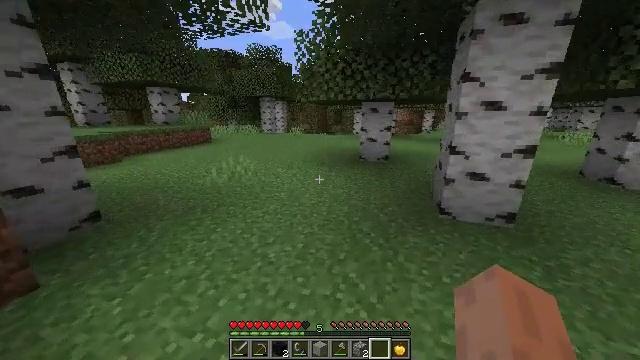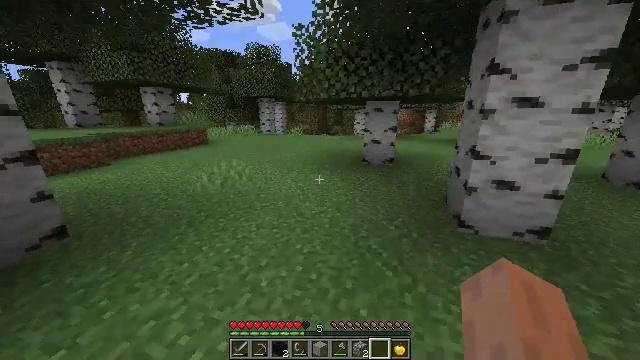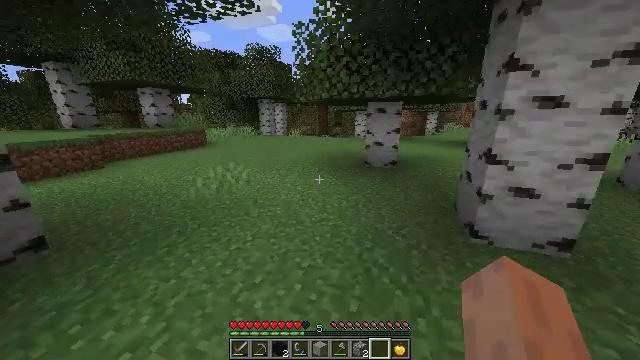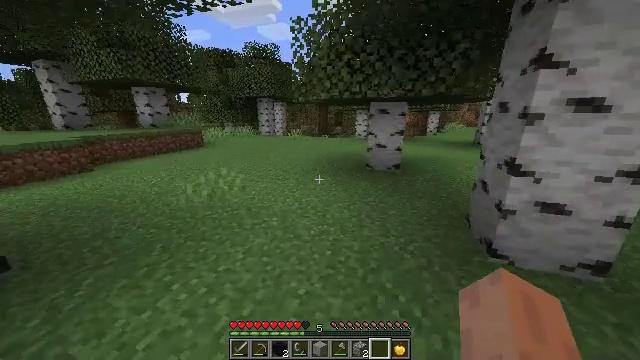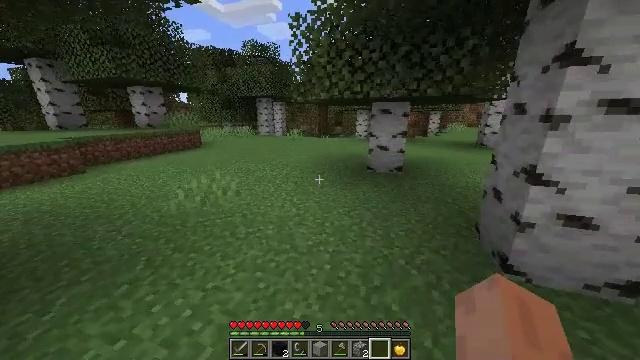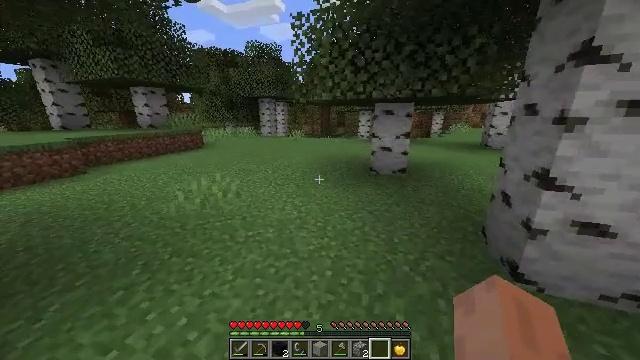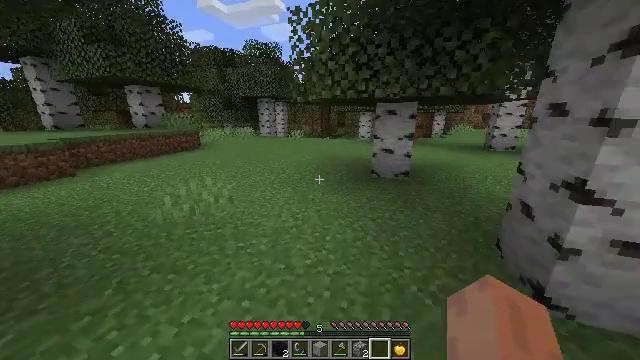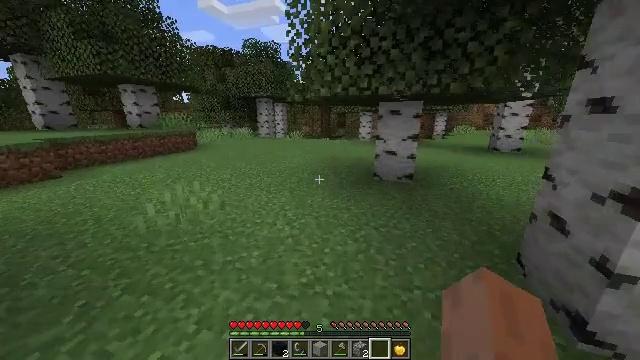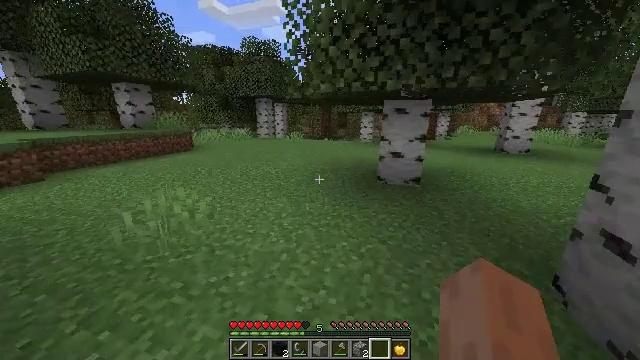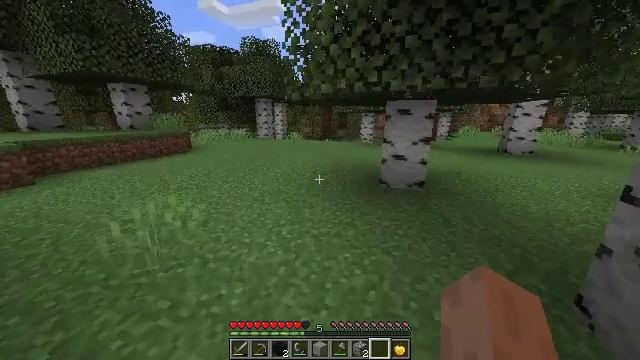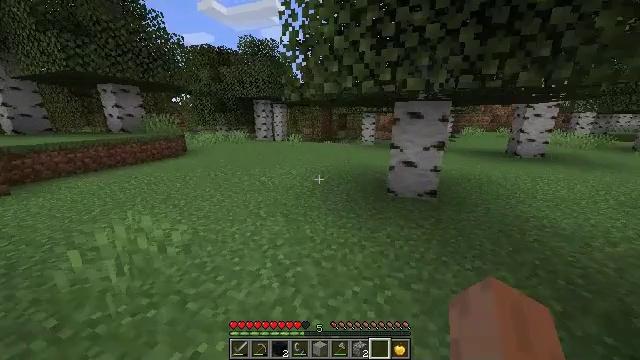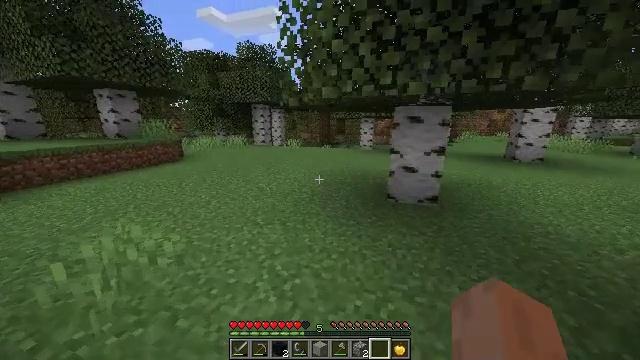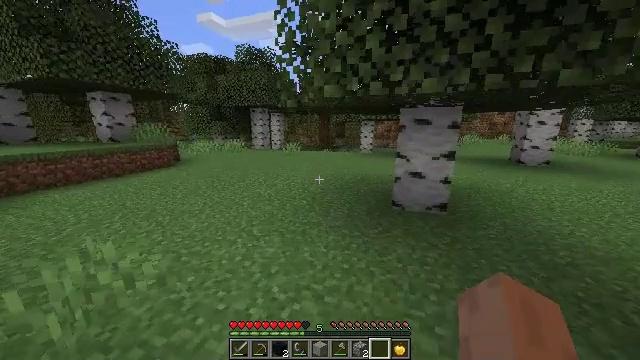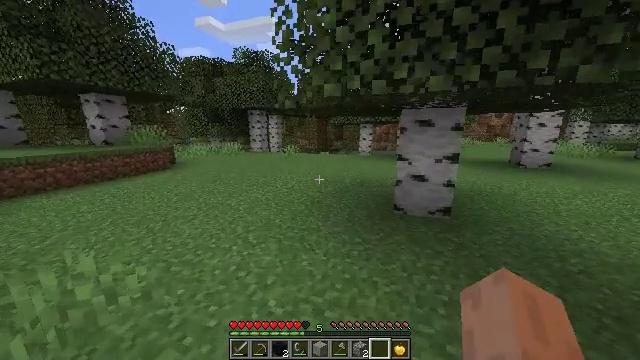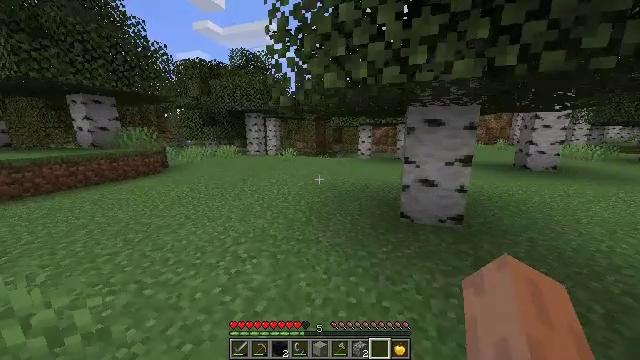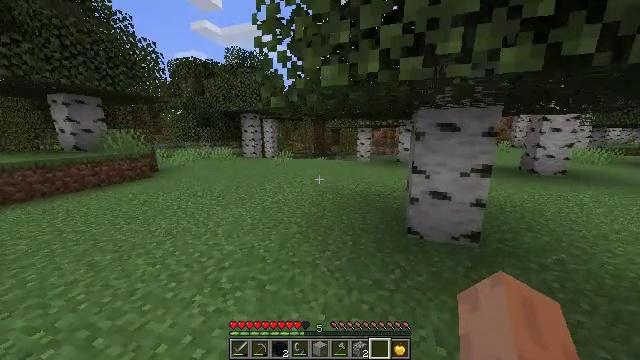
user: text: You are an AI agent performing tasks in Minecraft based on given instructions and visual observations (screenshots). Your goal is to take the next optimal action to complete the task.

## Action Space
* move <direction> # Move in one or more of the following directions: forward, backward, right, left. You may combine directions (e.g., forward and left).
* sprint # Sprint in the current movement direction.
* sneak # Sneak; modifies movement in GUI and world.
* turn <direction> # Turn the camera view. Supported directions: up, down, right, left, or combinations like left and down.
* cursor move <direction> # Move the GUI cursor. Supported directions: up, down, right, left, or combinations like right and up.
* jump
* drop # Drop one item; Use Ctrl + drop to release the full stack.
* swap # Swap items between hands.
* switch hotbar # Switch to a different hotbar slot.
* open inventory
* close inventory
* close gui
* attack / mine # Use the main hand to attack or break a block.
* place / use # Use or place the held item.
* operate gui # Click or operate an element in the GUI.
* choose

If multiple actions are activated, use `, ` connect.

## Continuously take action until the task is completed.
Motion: motion action
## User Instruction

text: Combat the chicken.
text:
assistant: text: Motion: move forward, sprint
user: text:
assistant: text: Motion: move forward, sprint
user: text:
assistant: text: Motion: move forward, sprint
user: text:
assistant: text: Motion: move forward, sprint
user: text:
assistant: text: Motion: move forward, sprint
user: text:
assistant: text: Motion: move forward, sprint
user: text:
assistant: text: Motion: move forward, sprint
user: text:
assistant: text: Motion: move forward, sprint
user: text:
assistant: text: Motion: move forward, sprint
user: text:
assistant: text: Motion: move forward, sprint
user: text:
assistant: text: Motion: move forward, sprint, turn up
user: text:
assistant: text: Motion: move forward, sprint
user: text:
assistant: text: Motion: move forward, sprint
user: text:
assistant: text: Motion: move forward, sprint
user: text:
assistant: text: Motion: move forward, sprint
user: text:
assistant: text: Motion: move forward, sprint, turn right
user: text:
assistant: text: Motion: move forward, sprint, turn right
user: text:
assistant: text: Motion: move forward, sprint, turn right
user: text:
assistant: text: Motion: move forward, sprint
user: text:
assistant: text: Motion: move forward, sprint
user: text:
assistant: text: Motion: move forward, sprint
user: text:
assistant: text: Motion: move forward, sprint, jump
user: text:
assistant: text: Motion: move forward, sprint, jump
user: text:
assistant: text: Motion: move forward, sprint, jump
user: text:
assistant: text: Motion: move forward, sprint
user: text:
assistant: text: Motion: move forward, sprint, jump
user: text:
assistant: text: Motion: move forward, sprint, jump
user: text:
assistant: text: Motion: move forward, sprint, jump
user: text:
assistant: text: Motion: move forward, sprint
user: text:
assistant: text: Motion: move forward, sprint, jump